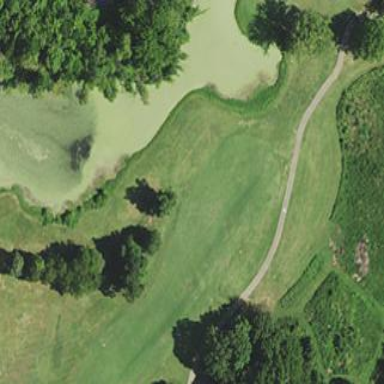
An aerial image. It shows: Scenic golf fairway.